Aerial crown-view tile of a tropical tree (Barro Colorado Island, Panama), acquired 20240918:
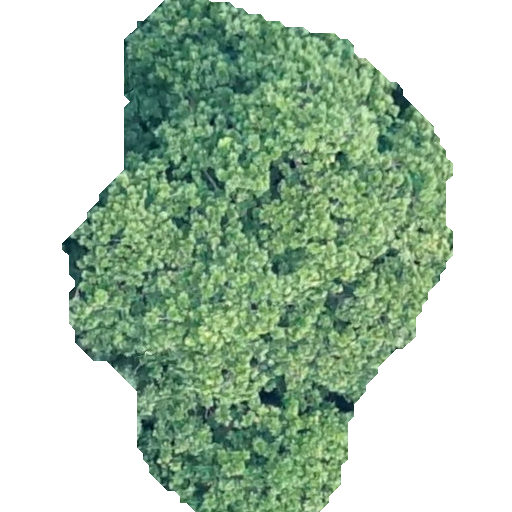
Species: Anacardium excelsum
GBIF accepted scientific name: Anacardium excelsum
Crown area: 222.02 m²